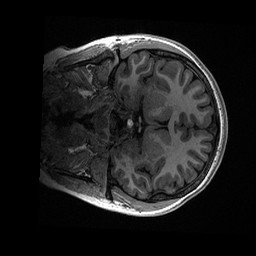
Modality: T1w
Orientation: coronal
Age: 19
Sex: female
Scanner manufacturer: ge
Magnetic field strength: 3 T
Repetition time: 0.006952 s
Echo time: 0.00292 s